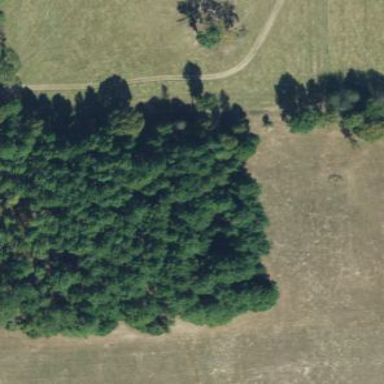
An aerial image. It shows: Evergreen needle-leaved forest.